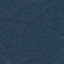
Land use / land cover class: Forest